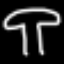
Label: mushroom